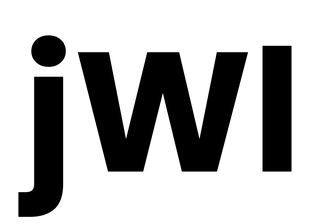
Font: Poppins-Bold